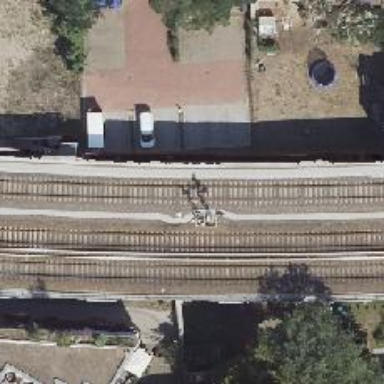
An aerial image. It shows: Railway track.